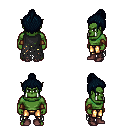
a pixel art fantasy rpg character, male body template, orc, green skin, black tattered cape, gold greaves, raven short topknot hairstyle, leather bracers, maroon shoes, four views (front, back, left, right), 2x2 character sprite sheet, small pixel art, hard edges, no anti-aliasing